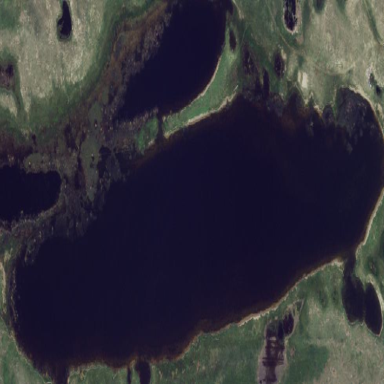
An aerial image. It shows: Lake with natural water.